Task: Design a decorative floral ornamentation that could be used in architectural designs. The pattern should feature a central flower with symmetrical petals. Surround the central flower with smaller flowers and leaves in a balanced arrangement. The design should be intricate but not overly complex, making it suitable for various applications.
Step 351:
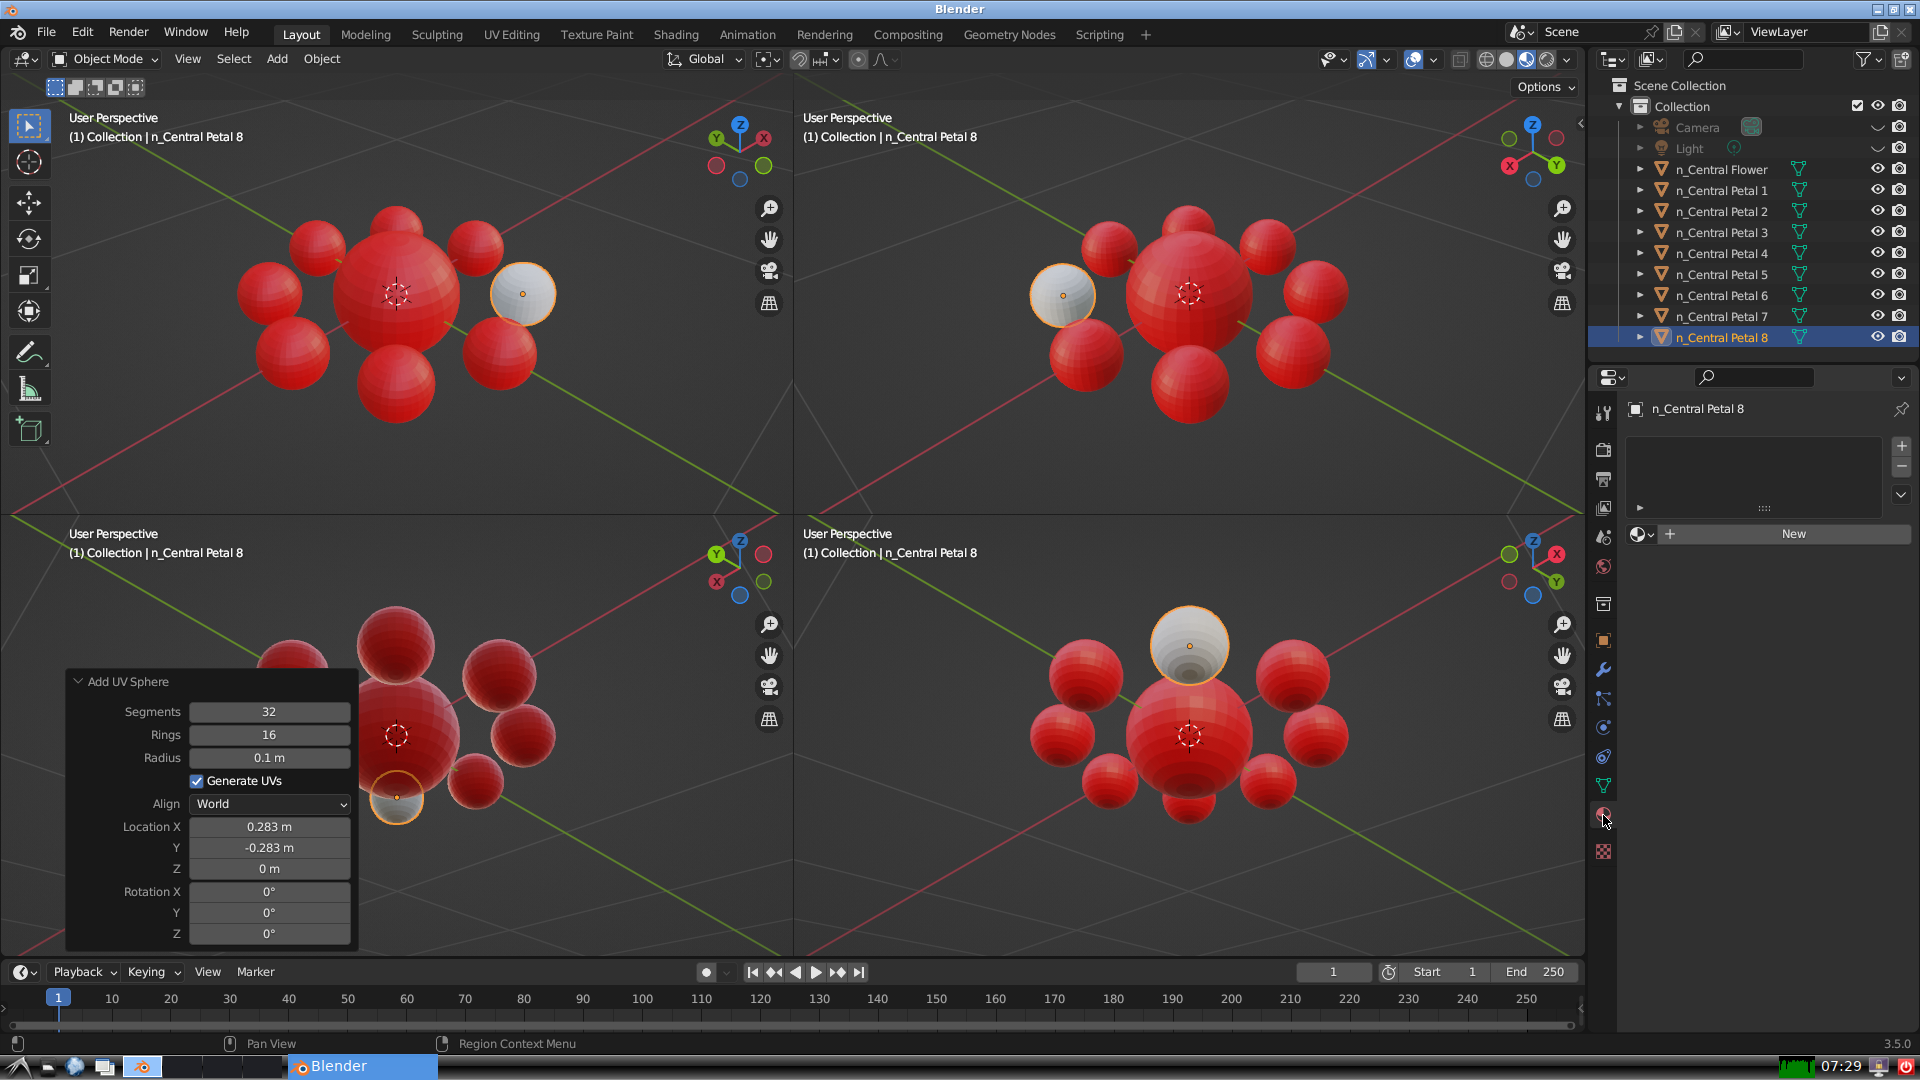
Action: {"mouse_move": [1636, 534]}